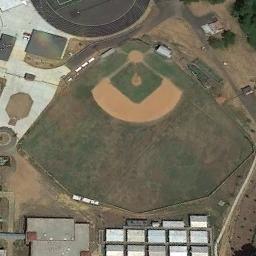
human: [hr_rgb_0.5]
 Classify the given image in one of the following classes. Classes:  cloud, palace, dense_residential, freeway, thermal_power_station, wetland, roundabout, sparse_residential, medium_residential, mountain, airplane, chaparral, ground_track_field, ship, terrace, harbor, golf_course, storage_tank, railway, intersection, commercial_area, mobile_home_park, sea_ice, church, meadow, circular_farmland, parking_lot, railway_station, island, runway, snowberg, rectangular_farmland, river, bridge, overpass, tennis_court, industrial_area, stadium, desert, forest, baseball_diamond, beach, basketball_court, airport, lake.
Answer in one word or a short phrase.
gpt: baseball_diamond